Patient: sex F, age 56
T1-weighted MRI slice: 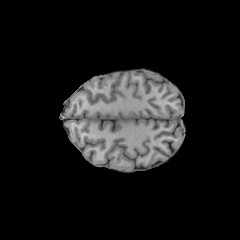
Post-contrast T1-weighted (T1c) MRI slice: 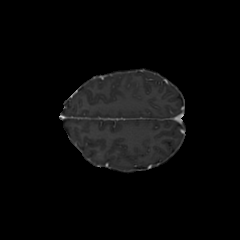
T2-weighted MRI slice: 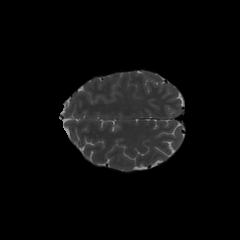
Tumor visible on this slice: no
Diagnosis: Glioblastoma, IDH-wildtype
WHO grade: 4